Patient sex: F
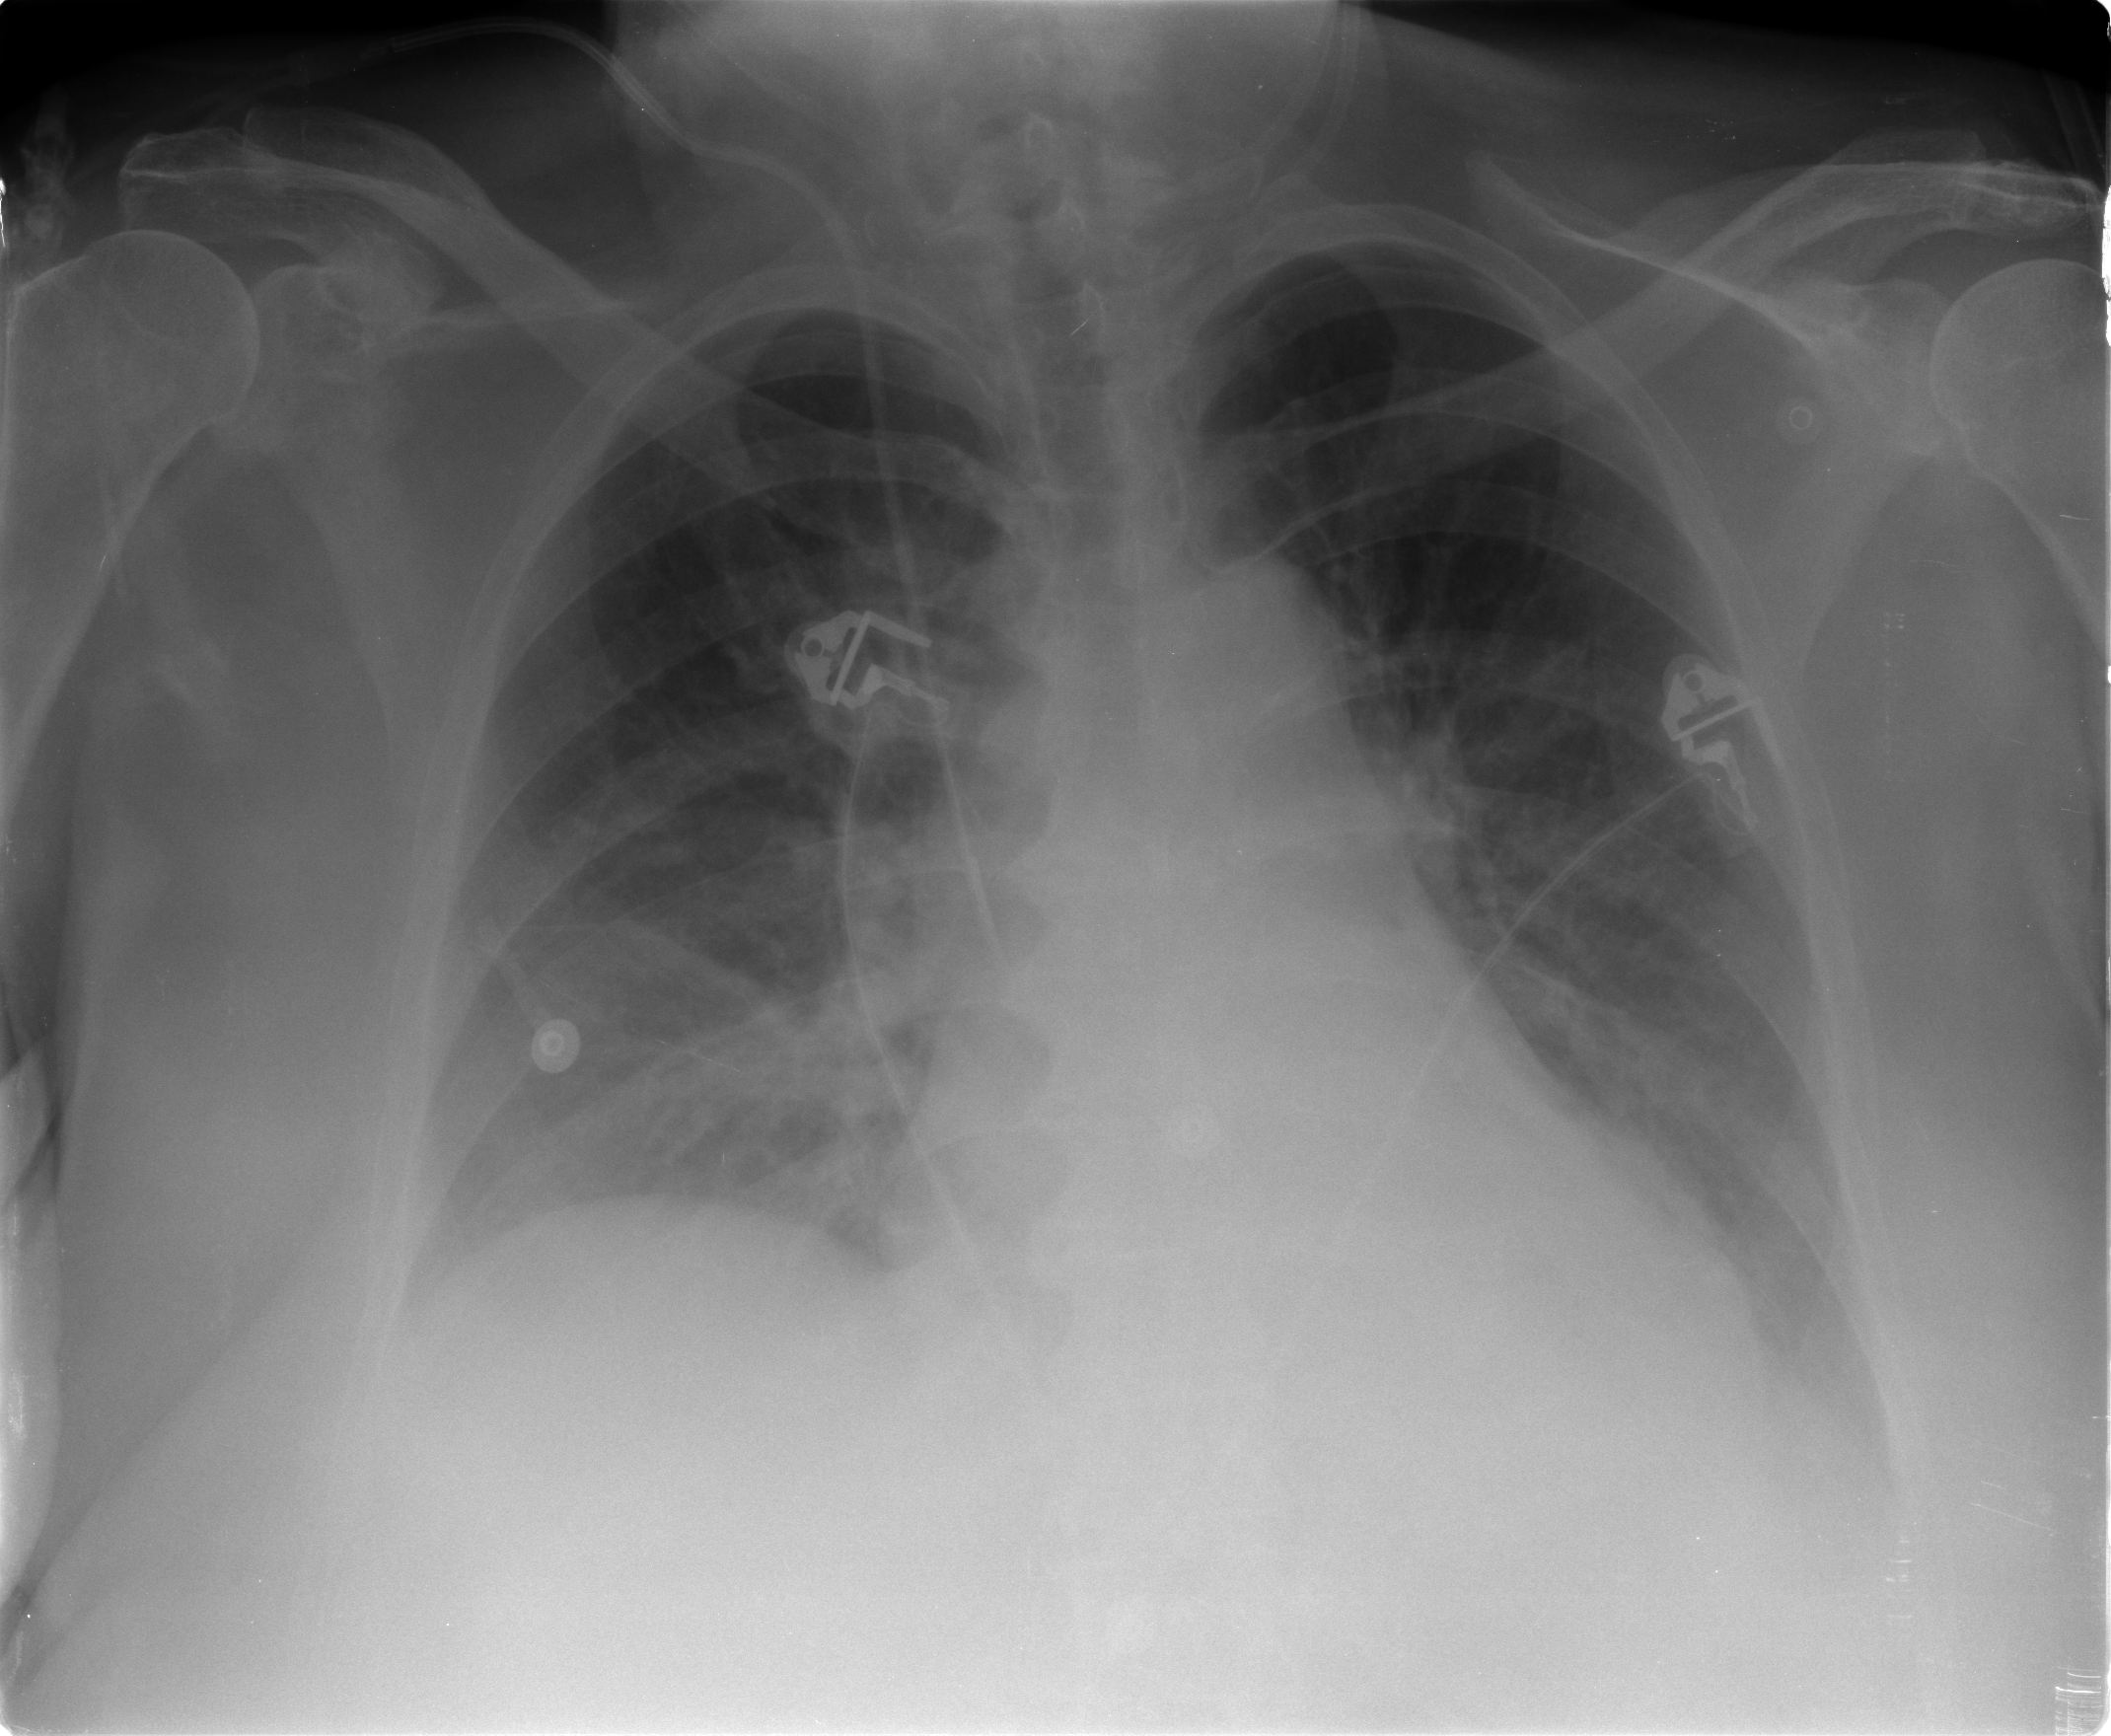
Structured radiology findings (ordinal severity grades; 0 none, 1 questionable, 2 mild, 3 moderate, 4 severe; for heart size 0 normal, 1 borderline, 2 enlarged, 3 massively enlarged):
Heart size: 0
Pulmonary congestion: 0
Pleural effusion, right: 2
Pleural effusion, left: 2
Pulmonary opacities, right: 0
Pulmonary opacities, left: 0
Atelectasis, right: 2
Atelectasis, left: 0